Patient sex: F
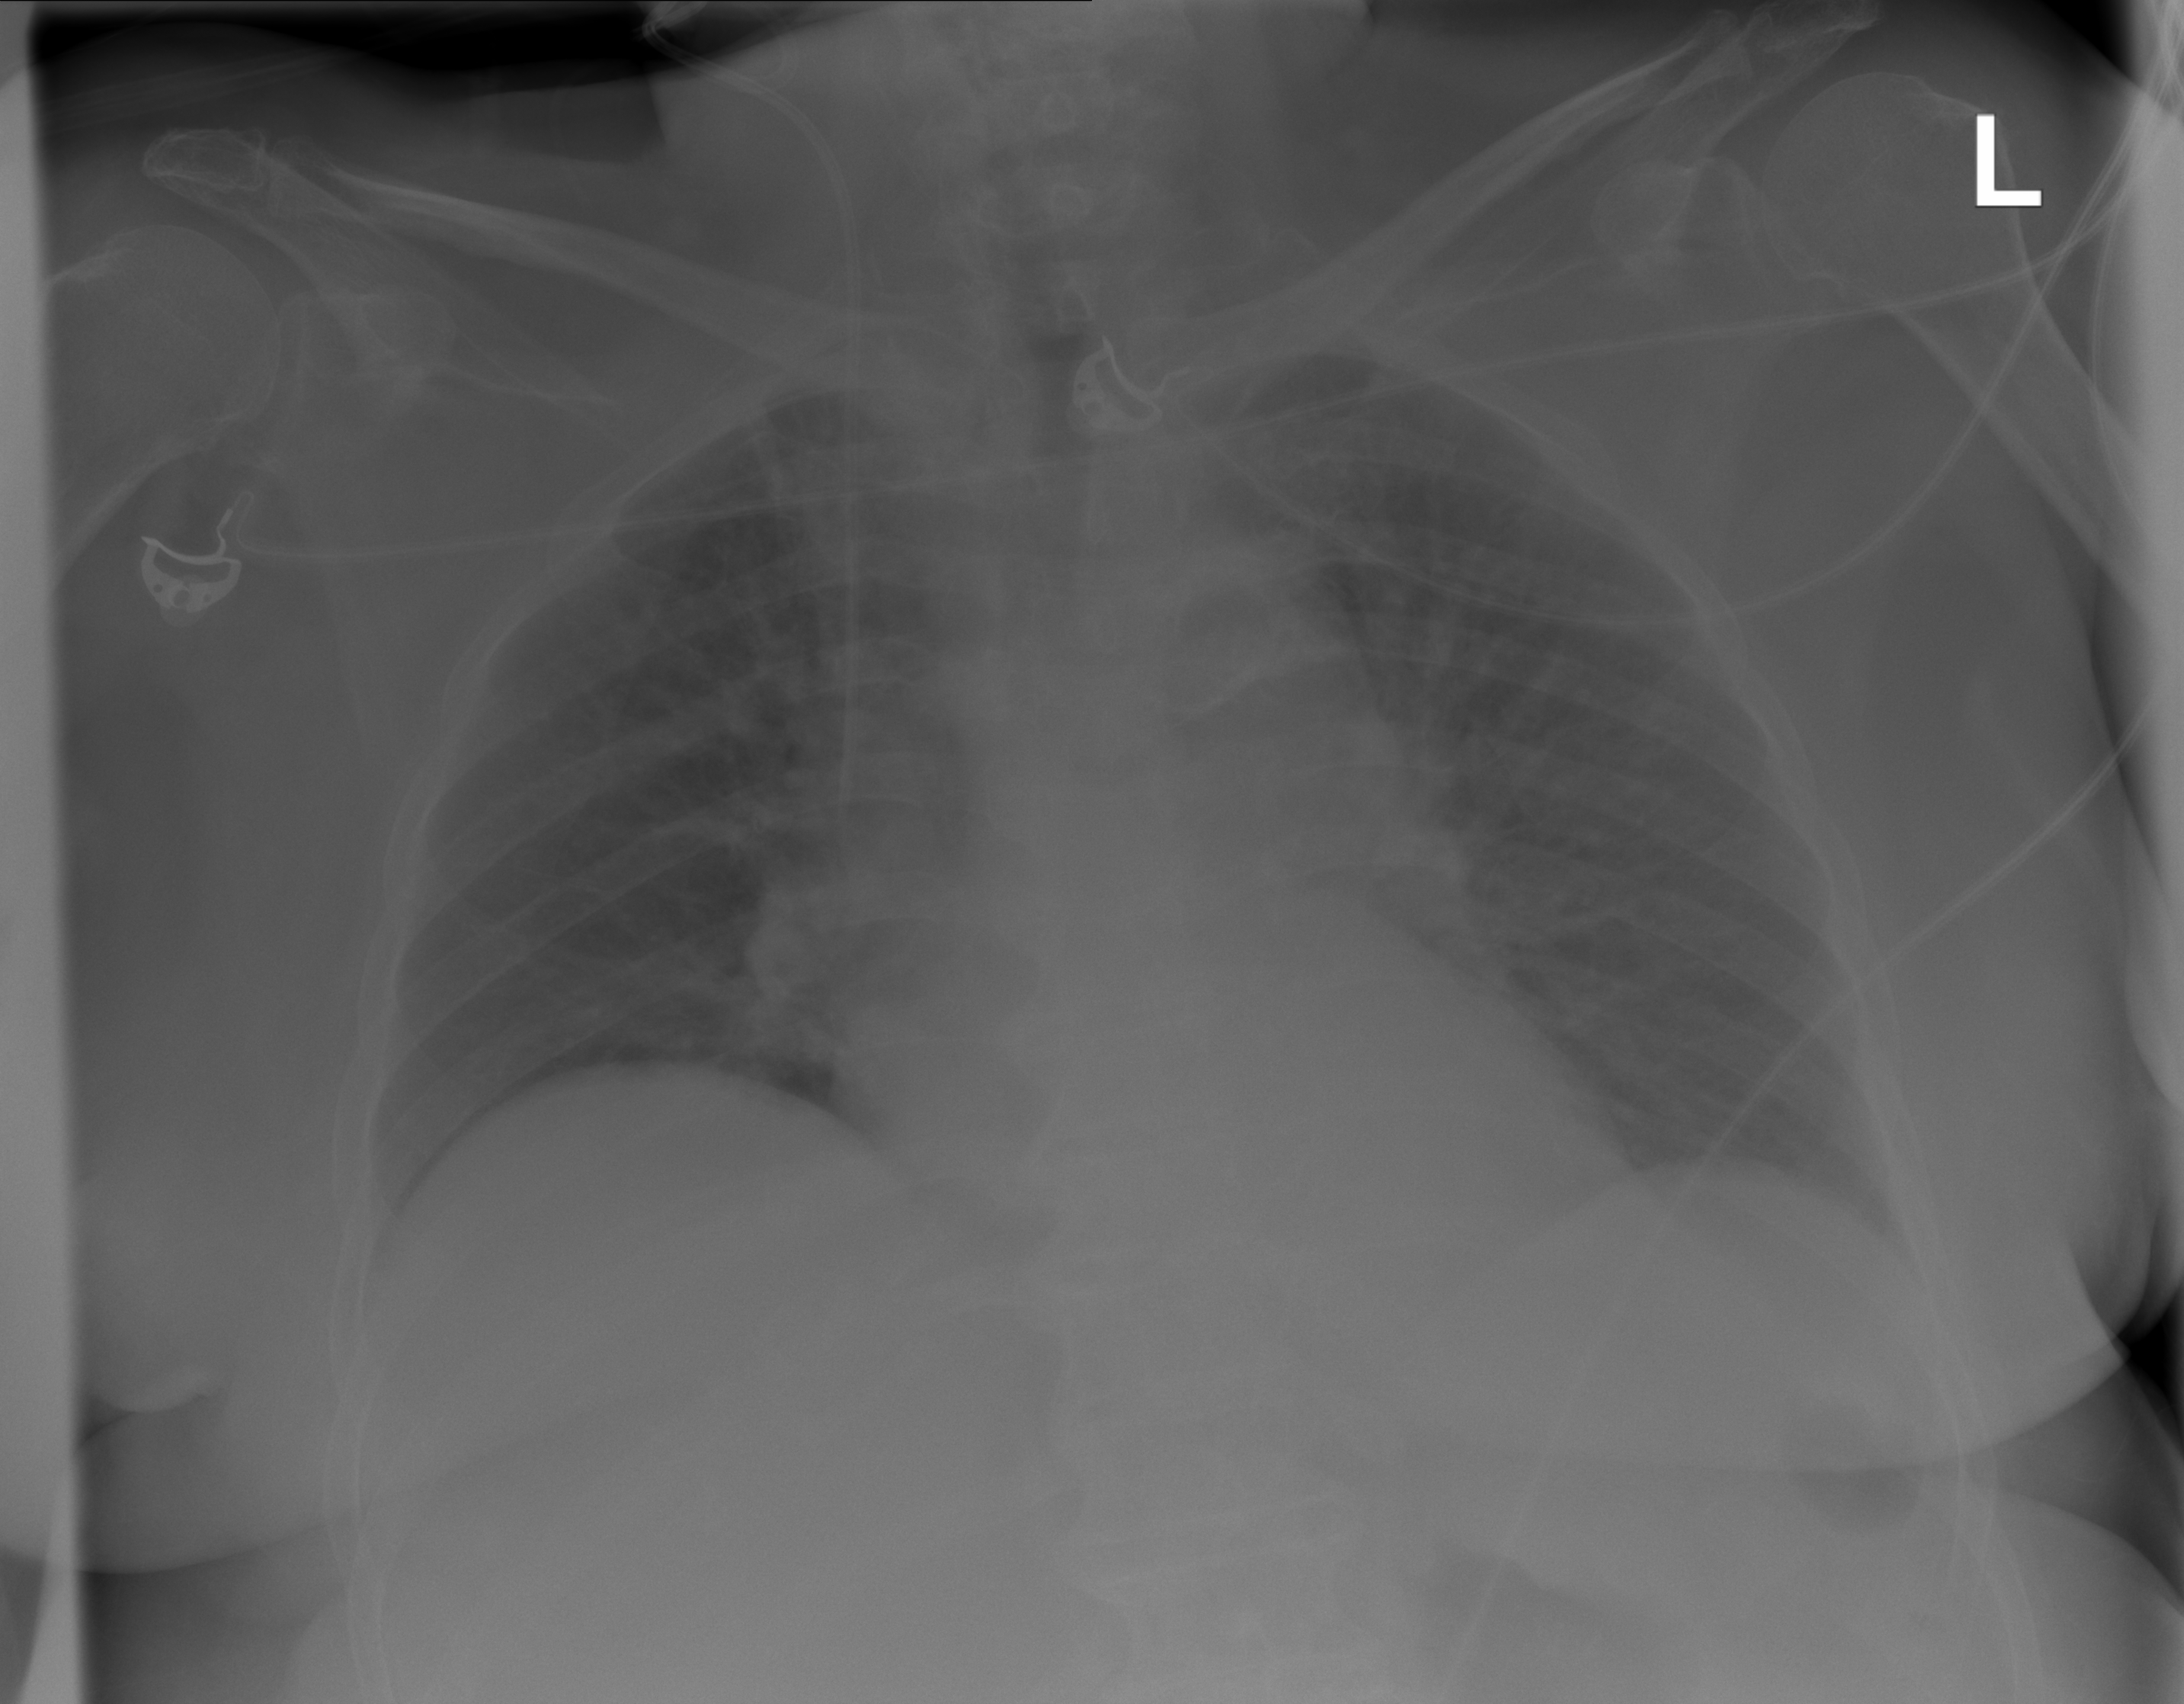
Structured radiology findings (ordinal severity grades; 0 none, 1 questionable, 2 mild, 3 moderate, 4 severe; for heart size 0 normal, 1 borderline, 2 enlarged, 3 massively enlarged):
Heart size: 0
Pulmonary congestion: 2
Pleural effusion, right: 0
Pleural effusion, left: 0
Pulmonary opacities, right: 0
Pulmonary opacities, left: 0
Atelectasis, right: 0
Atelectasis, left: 0